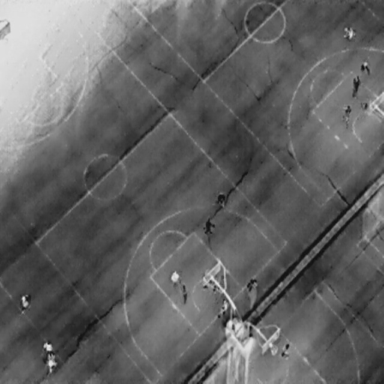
There are 13 People in the infrared image.